Question: Debugging a strange NullRefException i see the following picture:

So when the code is referring to '.SelectedValue' it crashes.
I cannot understand how '.SelectedItem' can be set, but '.SelectedValue' not. Values displayed in debugger's viewer are correct, '.SelectedIndex' is appropriate also. ComboBox's '.ItemsSource' is set to a 'List<DvcTypes>' in code:
'''
cbAdmDvc.ItemsSource = J790M.DAL.DvcTypes.GetList( );
'''
'.SelectedValuePath' is set in XAML:
'''
<ComboBox Name="cbAdmDvc" DisplayMemberPath="sDvcType"
SelectedValuePath="tiDvcType" SelectionChanged="cbAdmDvc_SelectionChanged".. />
'''
Drop-down portion is properly displaying '.sDvcType' labels later on.
Very much the same implementation works for a bunch of other filtering combo-boxes (7 more).
This is happening during Loaded event for the main window.
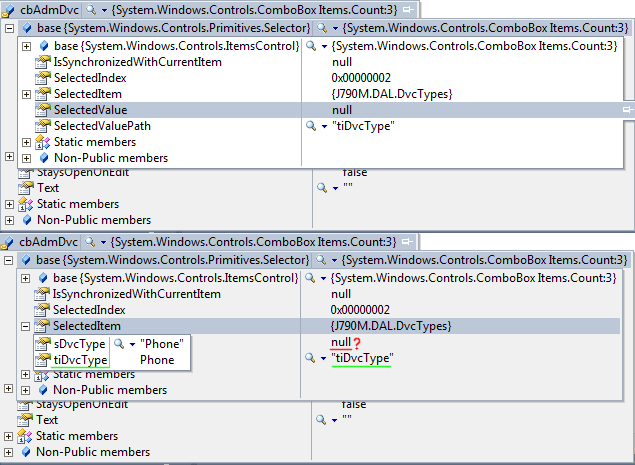
Answer: So far i cannot explain the observed behavior, but found a relatively simple workaround:
'''
private void cbAdmDvc_SelectionChanged( object sender, SelectionChangedEventArgs e )
{
if( cbAdmDvc.SelectedIndex < 0 ) return;
DvcType tiDvc; /// add this temp variable to capture .SelectedValue
if( cbAdmDvc.SelectedValue != null )
tiDvc= (DvcType) cbAdmDvc.SelectedValue;
else
tiDvc= ((DvcTypes) cbAdmDvc.SelectedItem).tiDvcType;
DoSmth( tiDvc ); /// instead of DoSmth( (DvcType)cbAdmDvc.SelectedValue )
}
'''
Silly, but it works, since '.SelectedItem' is set properly.
As i said before, this is the only ComboBox experiencing such oddities out of several..
:
After making some changes in the application logic surprisingly found myself looking at the same issue with another ComboBox. Found a potential solution <URL>, but when i tried setting initial values via '.SelectedItem' instead of '.SelectedValue' things got even weirder/worse. So i tried to apply my previous solution here as well and it worked!
:
Setting an initial value in code ('CBox.SelectedValue= smth;') triggers 'CBox_SelectionChanged' event. For some reason at that moment reading '.SelectedValue' returns null (as if it's not ready yet), however reading '.SelectedItem' seems to work fine! Once you're out of 'CBox_SelectionChanged' event code can read '.SelectedValue' properly..
So, if you ) have a handler for '_SelectionChanged' event, ) refer to '.SelectedValue' within it, and ) are setting initial choice via '.SelectedValue' somewhere else in code - watch out for 'null' and code defensively! HTH!! :)